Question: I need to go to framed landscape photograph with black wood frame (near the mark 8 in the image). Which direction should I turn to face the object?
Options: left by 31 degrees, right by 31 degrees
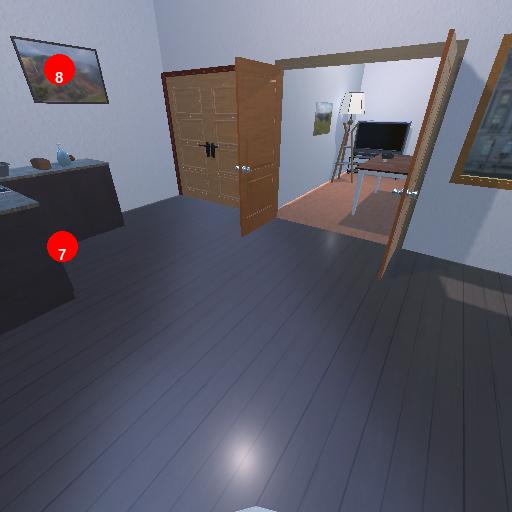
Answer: left by 31 degrees